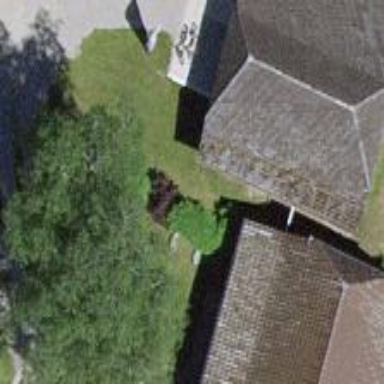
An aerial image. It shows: Rural barn.